Field crop: maize
Growth stage: 2
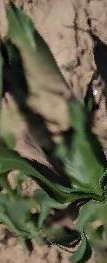
Species: maize